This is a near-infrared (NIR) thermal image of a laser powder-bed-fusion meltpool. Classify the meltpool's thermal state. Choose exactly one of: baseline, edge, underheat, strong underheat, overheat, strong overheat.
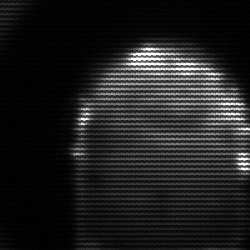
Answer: baseline